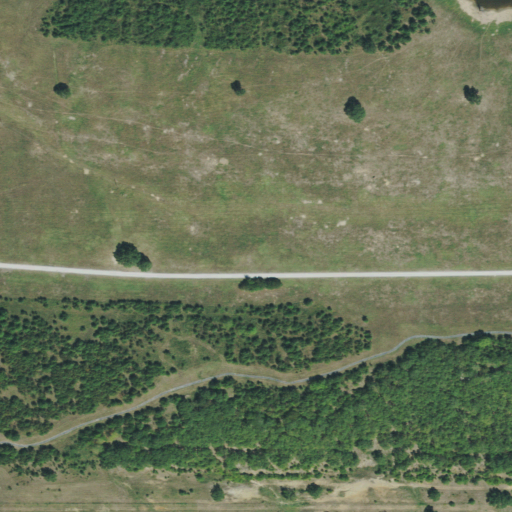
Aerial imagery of mountains in Oklahoma named High Spring Mountains containing grassland, deciduous forest, shrub, and pasture